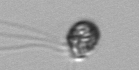
Label: flagellate_morphotype1